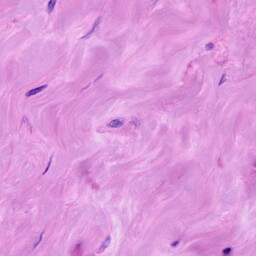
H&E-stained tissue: Breast